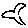
Label: bird